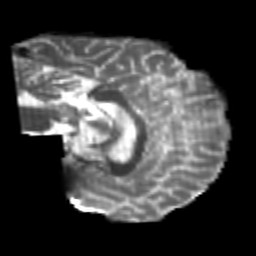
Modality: T2w
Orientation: sagittal
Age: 26
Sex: male
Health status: healthy
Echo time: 0.074 s